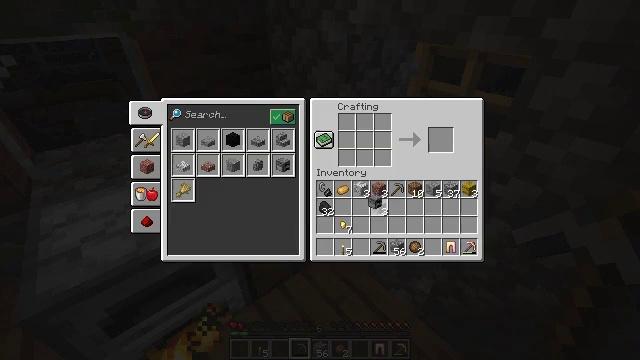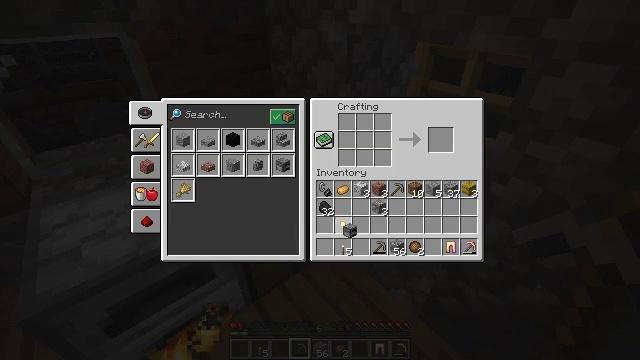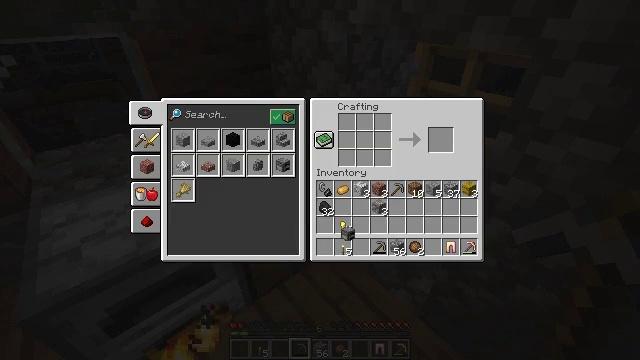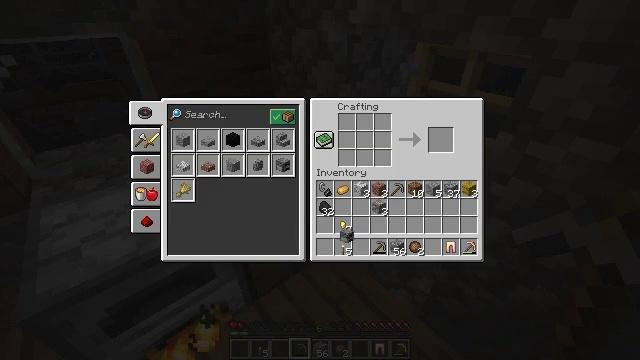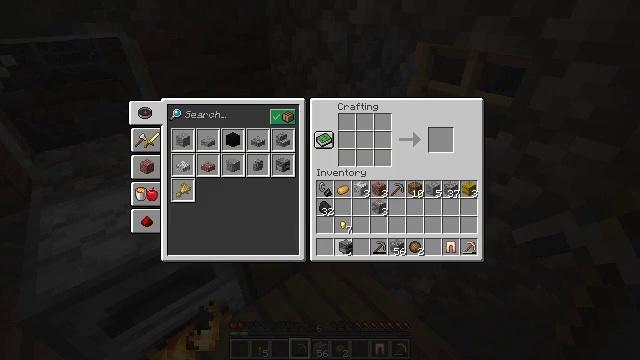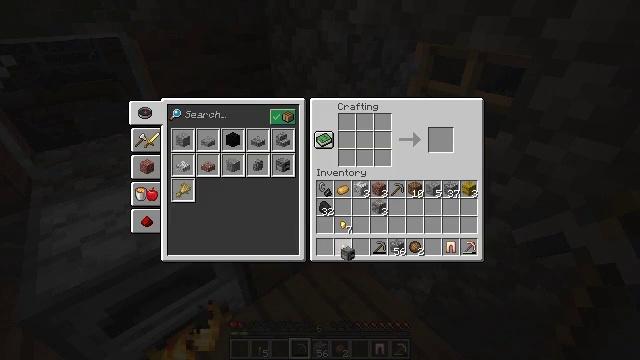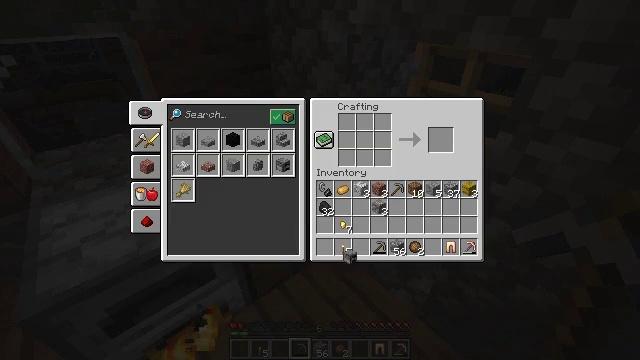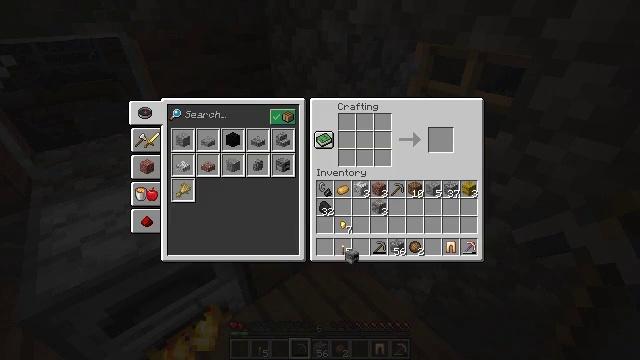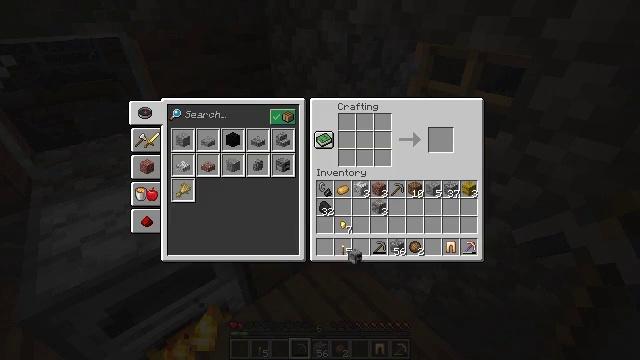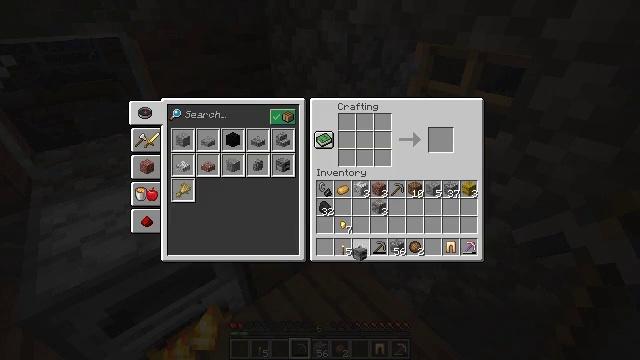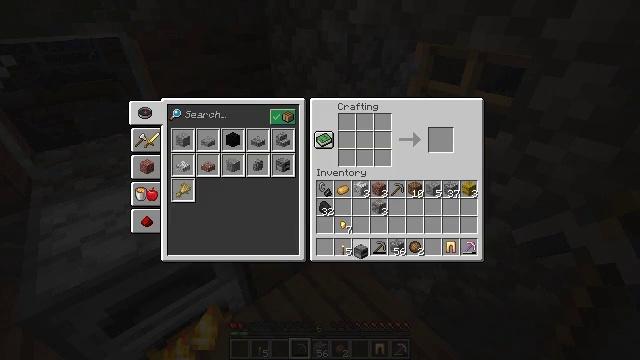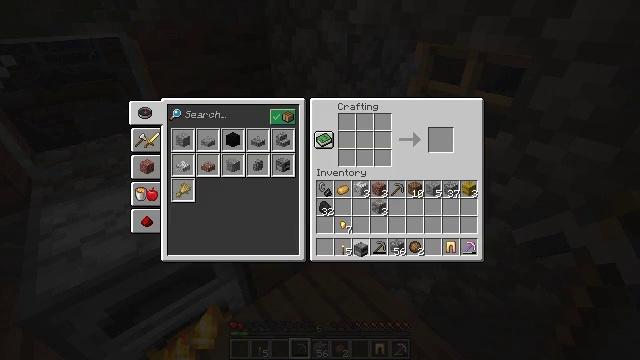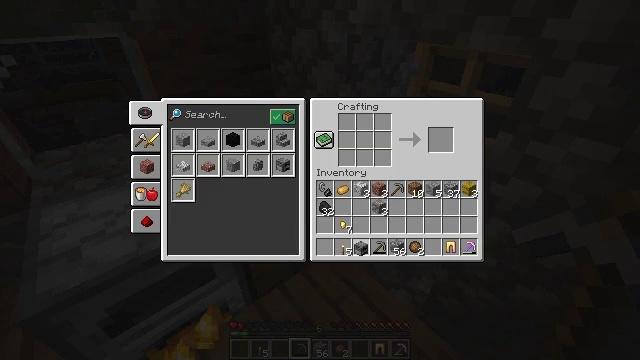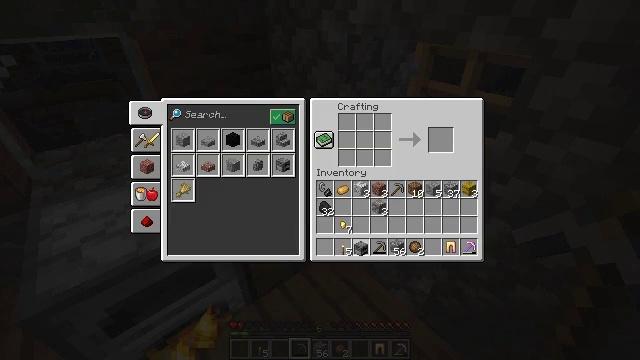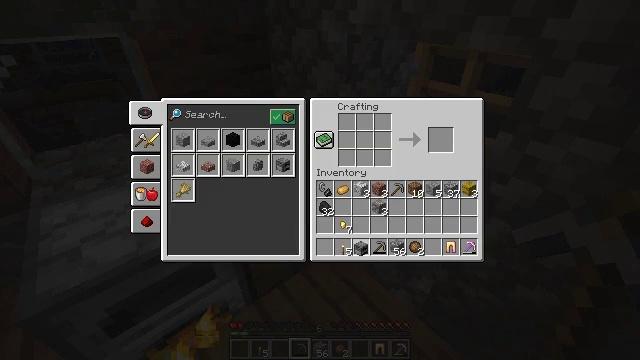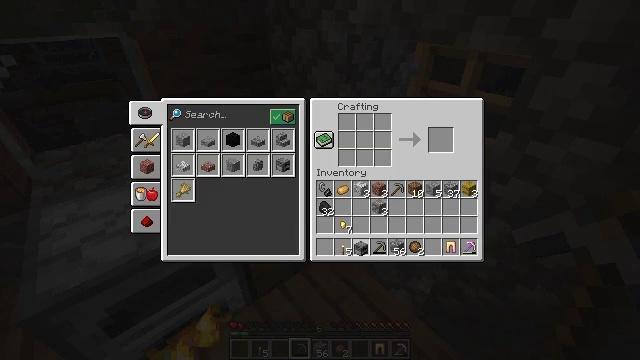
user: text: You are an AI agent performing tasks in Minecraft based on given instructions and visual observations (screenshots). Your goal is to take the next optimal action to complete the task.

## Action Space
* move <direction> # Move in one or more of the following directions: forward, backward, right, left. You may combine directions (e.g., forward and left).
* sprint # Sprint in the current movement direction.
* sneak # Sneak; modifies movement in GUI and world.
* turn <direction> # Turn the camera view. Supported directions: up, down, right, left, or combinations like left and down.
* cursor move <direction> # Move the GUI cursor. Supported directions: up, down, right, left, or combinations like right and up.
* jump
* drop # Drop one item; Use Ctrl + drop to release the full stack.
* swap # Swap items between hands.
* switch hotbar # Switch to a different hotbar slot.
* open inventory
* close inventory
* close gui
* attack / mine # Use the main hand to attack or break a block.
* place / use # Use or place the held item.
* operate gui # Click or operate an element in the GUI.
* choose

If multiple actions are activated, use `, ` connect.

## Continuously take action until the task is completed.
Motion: motion action
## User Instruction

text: Mine oak stairs.
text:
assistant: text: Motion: turn left and down
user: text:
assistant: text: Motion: no_op
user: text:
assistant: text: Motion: no_op
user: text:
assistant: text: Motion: turn down
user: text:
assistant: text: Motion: turn down
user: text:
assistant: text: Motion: no_op
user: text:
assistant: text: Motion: no_op
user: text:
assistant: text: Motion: no_op
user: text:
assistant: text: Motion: no_op
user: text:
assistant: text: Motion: no_op
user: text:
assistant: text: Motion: no_op
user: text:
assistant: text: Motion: no_op
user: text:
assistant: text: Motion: no_op
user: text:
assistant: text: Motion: attack / mine
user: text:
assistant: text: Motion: attack / mine
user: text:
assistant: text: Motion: attack / mine
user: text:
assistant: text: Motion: attack / mine
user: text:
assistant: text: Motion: no_op
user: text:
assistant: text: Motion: no_op
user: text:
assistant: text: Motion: no_op
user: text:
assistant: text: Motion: no_op
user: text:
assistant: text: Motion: no_op
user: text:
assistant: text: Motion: no_op
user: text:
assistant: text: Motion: no_op
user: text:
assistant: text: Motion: no_op
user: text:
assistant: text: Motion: open inventory
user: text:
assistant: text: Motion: open inventory
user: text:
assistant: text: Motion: open inventory
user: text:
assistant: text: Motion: open inventory
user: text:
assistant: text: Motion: turn left